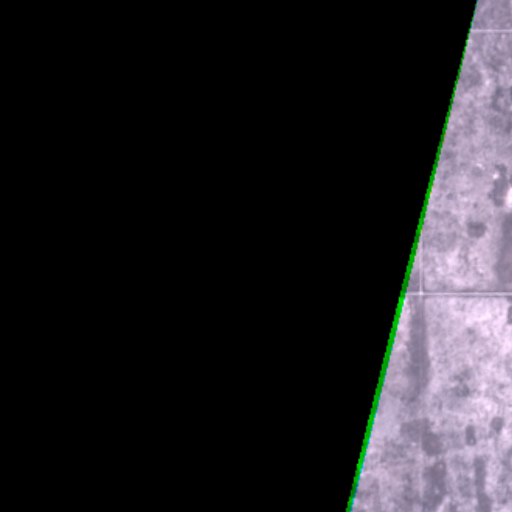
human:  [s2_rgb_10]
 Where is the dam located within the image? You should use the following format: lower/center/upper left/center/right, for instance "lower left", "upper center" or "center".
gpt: The dam is located in the upper left of the image.
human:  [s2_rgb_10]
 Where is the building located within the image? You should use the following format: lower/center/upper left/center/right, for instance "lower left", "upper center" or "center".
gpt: The building is located in the lower left of the image.
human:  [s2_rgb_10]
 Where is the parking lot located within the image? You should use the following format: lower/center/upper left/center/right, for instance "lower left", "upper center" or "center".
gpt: There is no parking lot in the image.